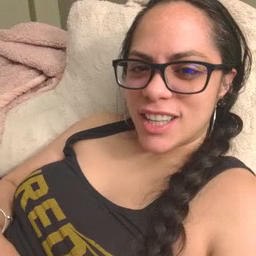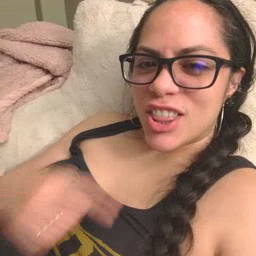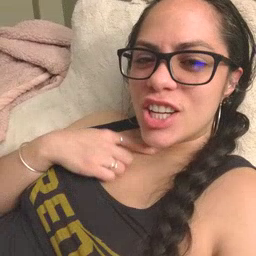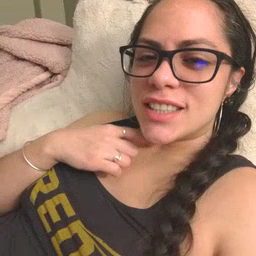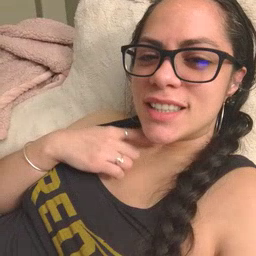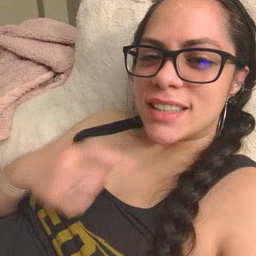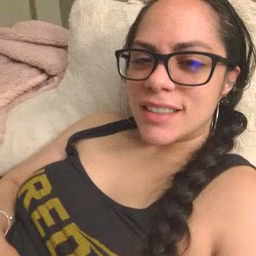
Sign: thirsty